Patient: sex M, age 35
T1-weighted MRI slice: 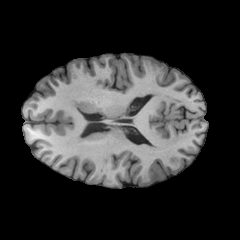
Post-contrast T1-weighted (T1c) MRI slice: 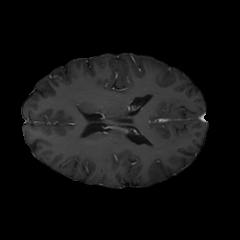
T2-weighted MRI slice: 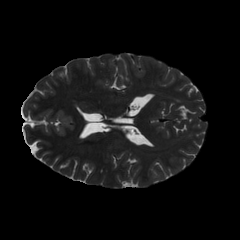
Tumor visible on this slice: no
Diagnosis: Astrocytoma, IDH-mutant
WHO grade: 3